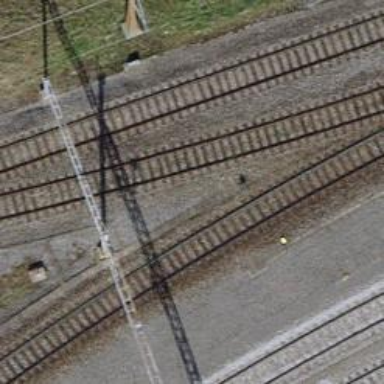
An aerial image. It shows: Rail siding with electrified contact lines for trains.